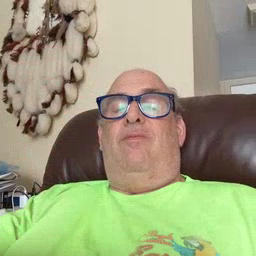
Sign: alligator